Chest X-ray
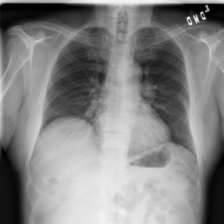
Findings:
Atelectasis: negative
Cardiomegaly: negative
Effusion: negative
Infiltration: negative
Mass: negative
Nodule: negative
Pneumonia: negative
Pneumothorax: negative
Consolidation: negative
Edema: negative
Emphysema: negative
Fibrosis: negative
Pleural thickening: negative
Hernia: negative